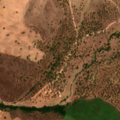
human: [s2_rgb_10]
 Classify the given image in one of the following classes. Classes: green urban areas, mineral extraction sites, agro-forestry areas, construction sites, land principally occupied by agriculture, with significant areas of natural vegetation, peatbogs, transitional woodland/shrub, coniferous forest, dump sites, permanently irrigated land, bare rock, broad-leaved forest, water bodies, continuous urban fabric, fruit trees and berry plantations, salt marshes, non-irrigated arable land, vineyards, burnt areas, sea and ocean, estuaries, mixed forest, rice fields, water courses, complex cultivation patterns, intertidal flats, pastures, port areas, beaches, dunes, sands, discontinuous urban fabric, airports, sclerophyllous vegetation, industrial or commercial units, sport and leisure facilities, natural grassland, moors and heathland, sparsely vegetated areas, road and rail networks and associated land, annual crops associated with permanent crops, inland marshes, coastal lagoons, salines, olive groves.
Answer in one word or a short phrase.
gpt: non-irrigated arable land, permanently irrigated land, agro-forestry areas, transitional woodland/shrub